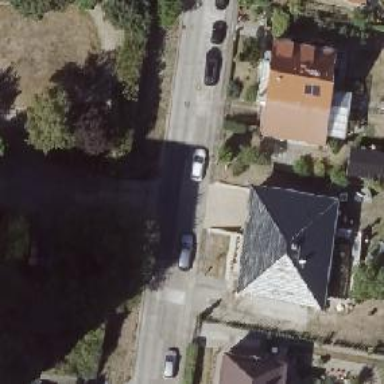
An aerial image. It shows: Residential road with concrete surface. There is sidewalk on the left side.